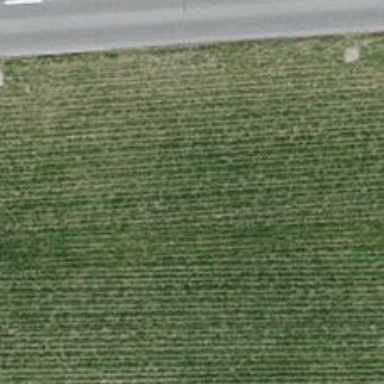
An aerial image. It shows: Bus stop along the road.